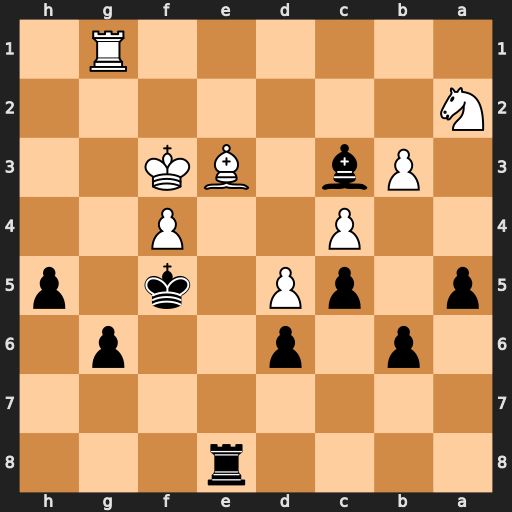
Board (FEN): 4r3/8/1p1p2p1/p1pP1k1p/2P2P2/1Pb1BK2/N7/6R1
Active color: b
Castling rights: -
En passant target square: -
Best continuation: Rxe3+ Kxe3 Bd4+ Kf3 Bxg1